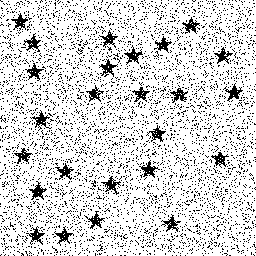
Squares: 0
Triangles: 0
Stars: 25
Total shapes: 25